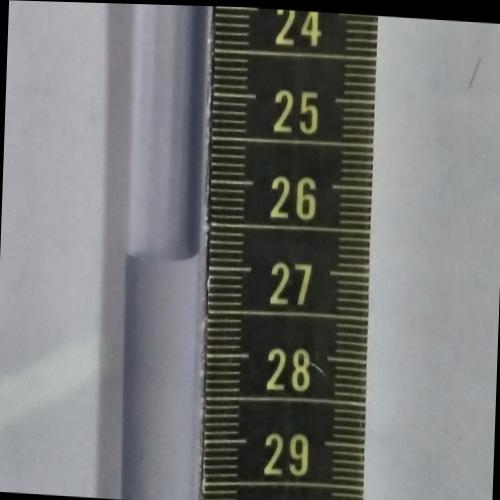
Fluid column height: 26.9 cm